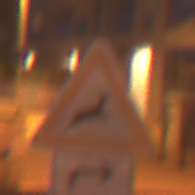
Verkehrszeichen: WildwechselLinks
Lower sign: RichtungsangabeDurchPfeile5
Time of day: Night
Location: Outdoor (Urban)
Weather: PartlyCloudy
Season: NotSpecified
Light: Artificial